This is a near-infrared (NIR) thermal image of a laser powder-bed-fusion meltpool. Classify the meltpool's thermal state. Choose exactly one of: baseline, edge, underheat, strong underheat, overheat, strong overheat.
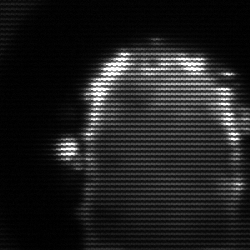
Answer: baseline